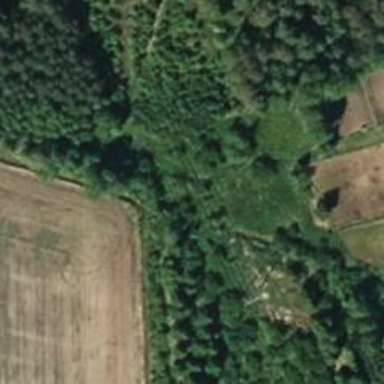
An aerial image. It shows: Bridleway.